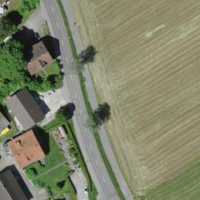
EUNIS habitat code: 52
Species observed at this site:
Cepaea nemoralis